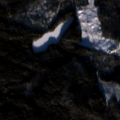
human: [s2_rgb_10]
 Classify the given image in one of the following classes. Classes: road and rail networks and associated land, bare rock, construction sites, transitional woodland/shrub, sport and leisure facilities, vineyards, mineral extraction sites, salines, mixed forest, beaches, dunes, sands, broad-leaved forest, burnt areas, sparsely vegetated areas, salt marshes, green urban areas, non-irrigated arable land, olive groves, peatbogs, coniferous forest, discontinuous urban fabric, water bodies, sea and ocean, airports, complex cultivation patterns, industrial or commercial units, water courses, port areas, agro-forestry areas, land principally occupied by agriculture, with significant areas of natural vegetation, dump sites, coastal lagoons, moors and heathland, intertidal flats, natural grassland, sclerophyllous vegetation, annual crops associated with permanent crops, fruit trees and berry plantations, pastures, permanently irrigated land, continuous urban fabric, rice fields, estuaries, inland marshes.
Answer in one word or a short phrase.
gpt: coniferous forest, mixed forest